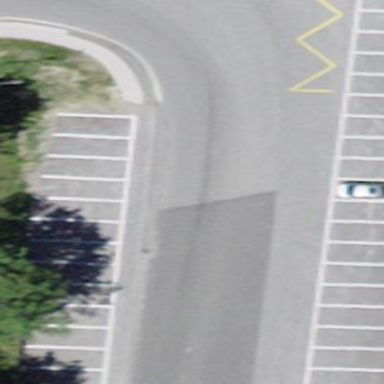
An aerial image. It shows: Parking area with surface.